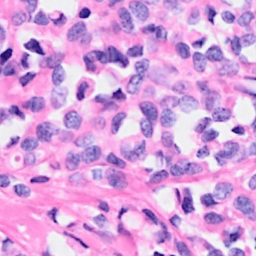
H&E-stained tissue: Breast